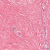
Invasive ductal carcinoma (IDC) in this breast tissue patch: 0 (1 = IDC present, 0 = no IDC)